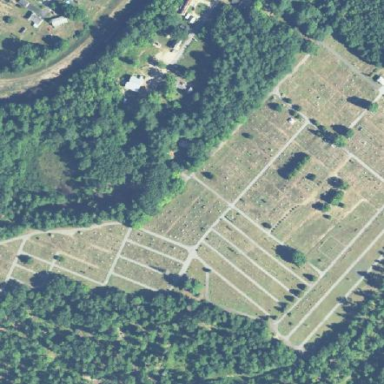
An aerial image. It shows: Cemetery.